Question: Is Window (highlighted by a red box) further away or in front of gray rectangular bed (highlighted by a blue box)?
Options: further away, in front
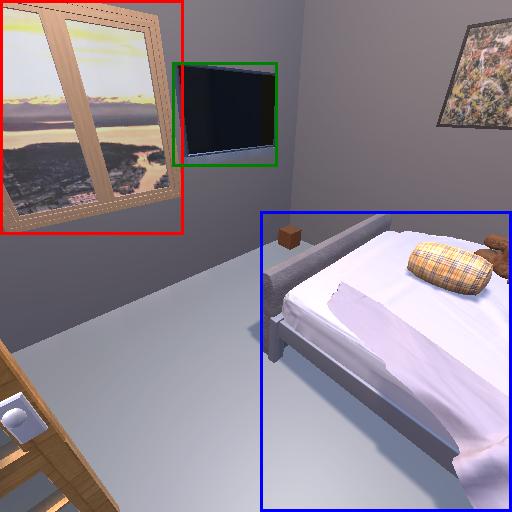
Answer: further away